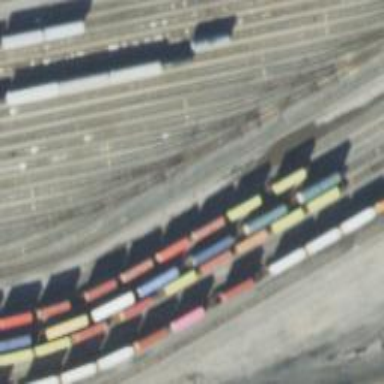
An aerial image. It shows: Railway yard used for servicing trains.